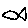
Label: fish